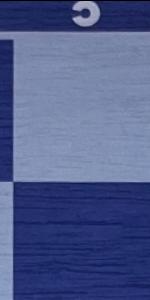
Label: Empty